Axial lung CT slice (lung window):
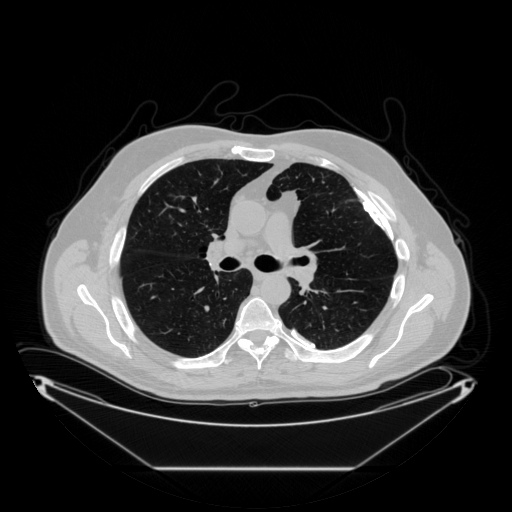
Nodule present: no